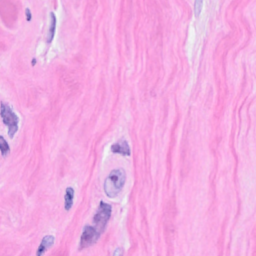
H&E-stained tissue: Breast